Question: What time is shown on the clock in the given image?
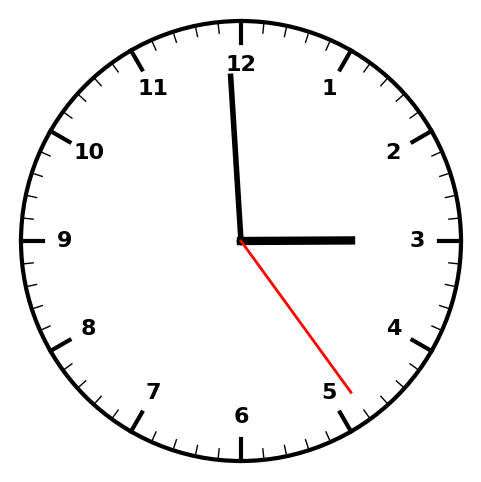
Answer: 02:59:24